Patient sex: M
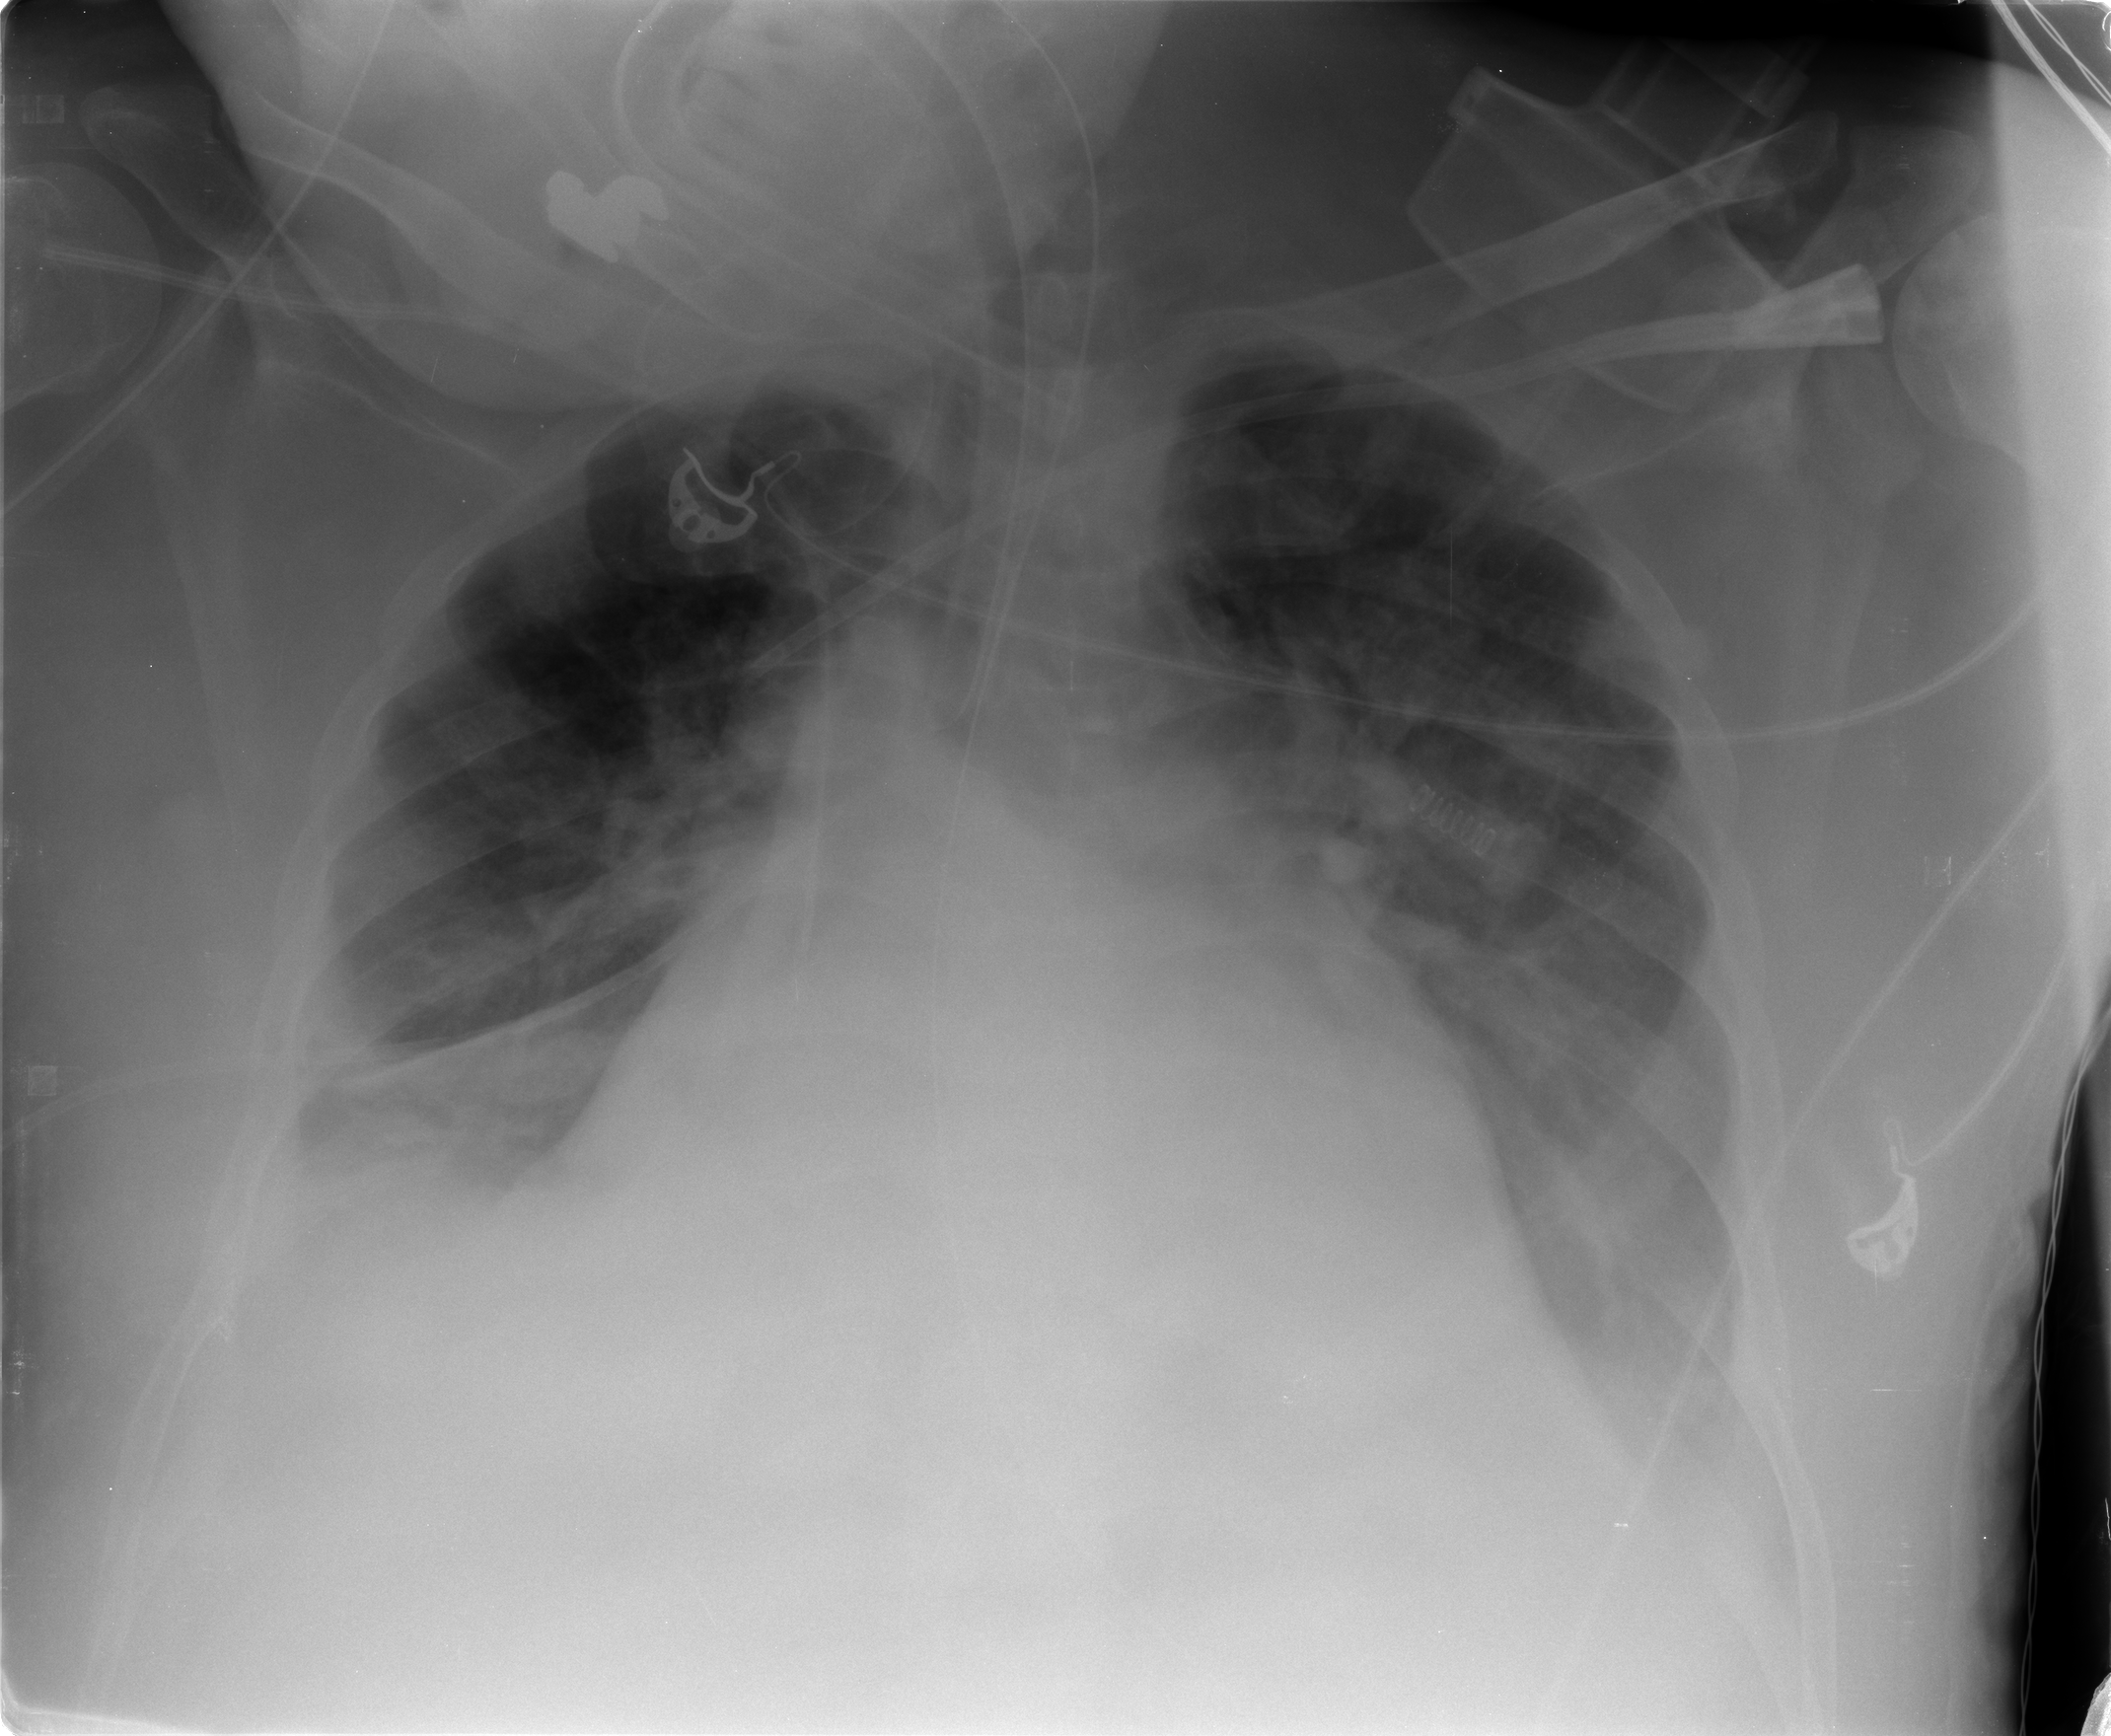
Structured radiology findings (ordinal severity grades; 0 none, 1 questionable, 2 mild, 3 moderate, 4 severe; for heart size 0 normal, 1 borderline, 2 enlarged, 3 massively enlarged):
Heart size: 2
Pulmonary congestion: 2
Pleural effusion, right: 2
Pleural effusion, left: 2
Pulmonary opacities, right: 2
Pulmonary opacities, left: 2
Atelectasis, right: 3
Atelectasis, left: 2